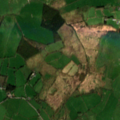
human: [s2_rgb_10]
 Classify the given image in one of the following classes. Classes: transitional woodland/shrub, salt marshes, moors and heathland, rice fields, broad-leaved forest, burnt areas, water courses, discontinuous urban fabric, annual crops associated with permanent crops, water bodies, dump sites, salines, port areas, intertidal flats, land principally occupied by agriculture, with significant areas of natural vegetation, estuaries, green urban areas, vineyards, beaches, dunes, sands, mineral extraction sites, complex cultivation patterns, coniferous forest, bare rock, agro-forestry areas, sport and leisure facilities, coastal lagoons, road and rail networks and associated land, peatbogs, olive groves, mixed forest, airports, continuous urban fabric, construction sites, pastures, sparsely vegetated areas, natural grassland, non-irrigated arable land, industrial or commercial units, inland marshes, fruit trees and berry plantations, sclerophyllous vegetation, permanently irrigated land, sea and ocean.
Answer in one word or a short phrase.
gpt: pastures, land principally occupied by agriculture, with significant areas of natural vegetation